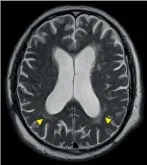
Axial T2-weighted MR images of a patient with NPSLE before formation of anterior white matter involvement within 15 months while the posterior lesions appeared less intense. Yellow arrowheads).
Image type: radiology (mri)